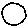
Label: circle